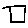
Label: square